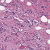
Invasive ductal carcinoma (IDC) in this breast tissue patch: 1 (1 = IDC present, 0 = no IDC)